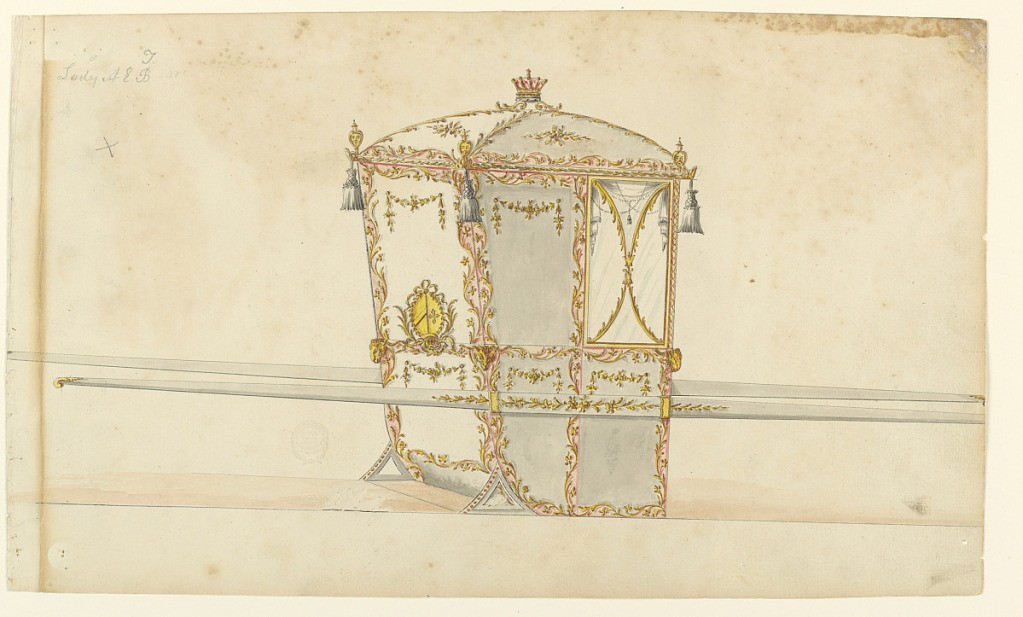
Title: Design for a Sedan Chair
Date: ca. 1775
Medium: Pen and black ink, brush and gray, brown, red, yellow and blue watercolor over graphite on cream laid paper
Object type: Drawing
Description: Shown from the right rear corner with two bars. On top is a crown of an earl. From the upper corners hang tassels, at those in the height of the upper edge of the lower panels are ram heads. All the panels are decorated above with festoons. In the upper one of the back, below, are two conjoined coats of arms framed by garlands; right a bend sinister; left a Maltese cross. The window is divided into four panes by curved branches. Decoration of the bar and erasure similar to 1900-1-15. Written in the upper left corner with pencil: "Lady AEB".